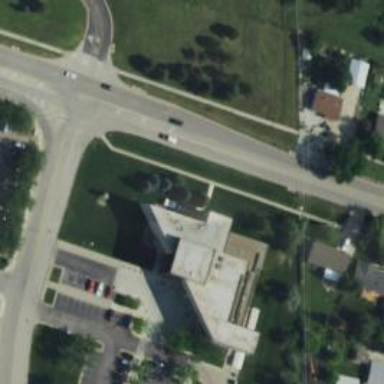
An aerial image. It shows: Clinic building offering healthcare services.